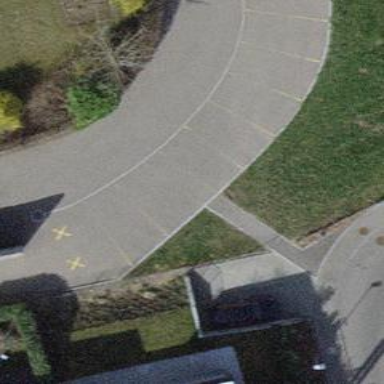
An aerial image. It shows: Residential road without sidewalk.